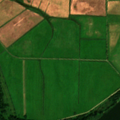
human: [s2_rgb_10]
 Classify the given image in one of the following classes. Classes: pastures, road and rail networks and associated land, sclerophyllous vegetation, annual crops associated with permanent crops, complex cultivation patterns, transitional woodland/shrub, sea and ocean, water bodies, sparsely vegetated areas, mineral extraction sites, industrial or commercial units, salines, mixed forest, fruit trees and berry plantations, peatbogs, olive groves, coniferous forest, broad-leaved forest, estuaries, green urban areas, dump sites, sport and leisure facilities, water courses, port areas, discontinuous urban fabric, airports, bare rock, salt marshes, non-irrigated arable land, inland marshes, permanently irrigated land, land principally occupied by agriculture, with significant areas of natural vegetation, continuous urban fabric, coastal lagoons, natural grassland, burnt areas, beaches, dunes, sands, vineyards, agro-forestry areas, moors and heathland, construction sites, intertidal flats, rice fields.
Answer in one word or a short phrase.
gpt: pastures, broad-leaved forest, water courses